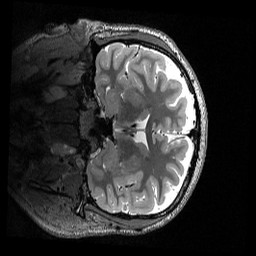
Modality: T2w
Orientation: coronal
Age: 25
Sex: male
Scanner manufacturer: siemens
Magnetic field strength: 3 T
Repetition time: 3.2 s
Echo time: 0.566 s